Aerial crown-view tile of a tropical tree (Barro Colorado Island, Panama), acquired 20250124:
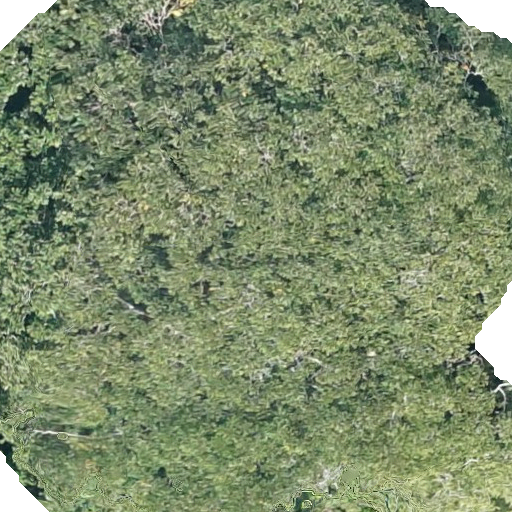
Species: Dipteryx oleifera
GBIF accepted scientific name: Dipteryx oleifera
Crown area: 452.274 m²